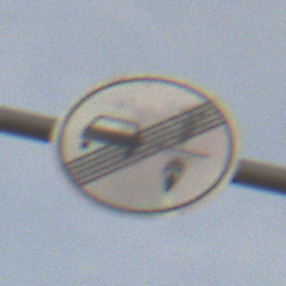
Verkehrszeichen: EndeVerbotUeberholenEinspurigeFahrzeuge
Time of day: SunriseSunset
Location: Outdoor (Nature)
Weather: PartlyCloudy
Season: NotSpecified
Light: Natural